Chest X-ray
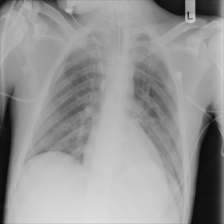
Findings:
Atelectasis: negative
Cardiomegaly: negative
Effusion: positive
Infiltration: positive
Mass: negative
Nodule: negative
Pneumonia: negative
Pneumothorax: negative
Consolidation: negative
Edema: negative
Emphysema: negative
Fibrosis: negative
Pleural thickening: negative
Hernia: negative